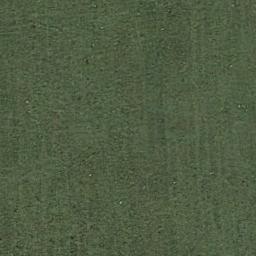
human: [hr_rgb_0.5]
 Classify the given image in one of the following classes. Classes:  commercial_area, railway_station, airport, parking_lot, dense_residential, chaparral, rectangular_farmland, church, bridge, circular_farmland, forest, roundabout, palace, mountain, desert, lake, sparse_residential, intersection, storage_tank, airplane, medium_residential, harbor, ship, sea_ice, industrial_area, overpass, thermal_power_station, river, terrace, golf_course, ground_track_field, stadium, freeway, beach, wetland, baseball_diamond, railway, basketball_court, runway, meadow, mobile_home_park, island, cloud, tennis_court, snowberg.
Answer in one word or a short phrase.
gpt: meadow